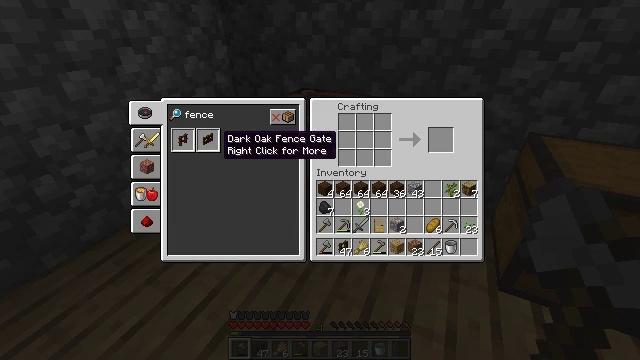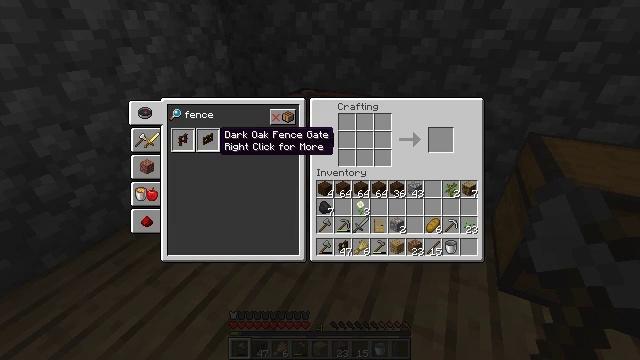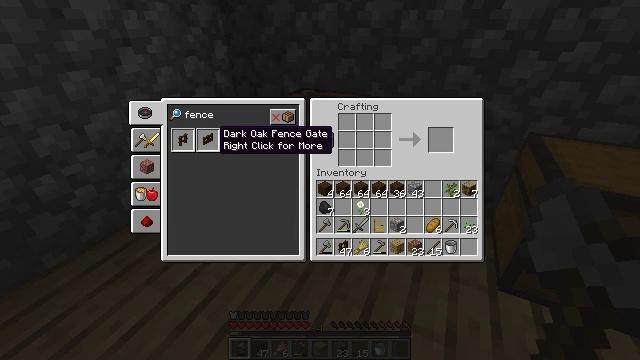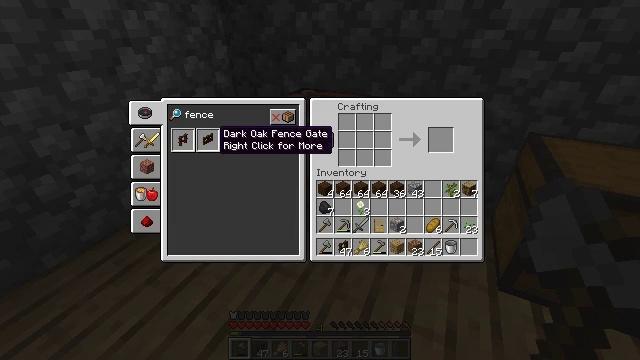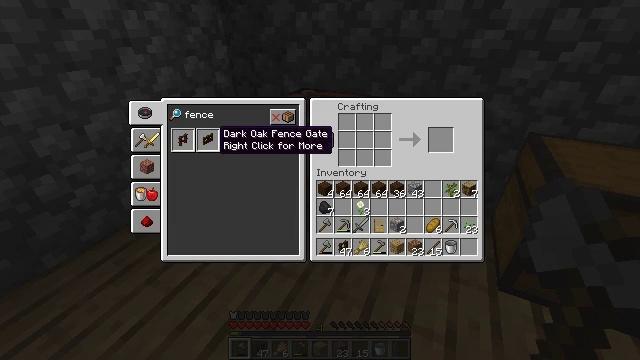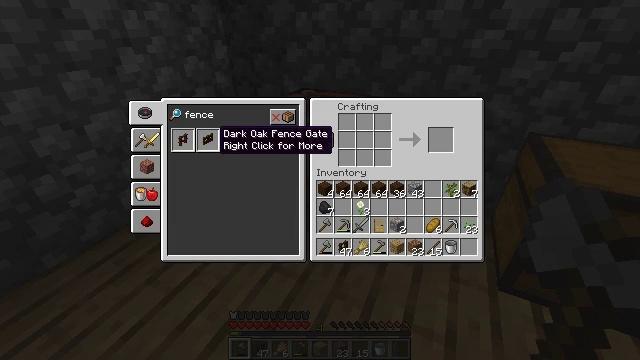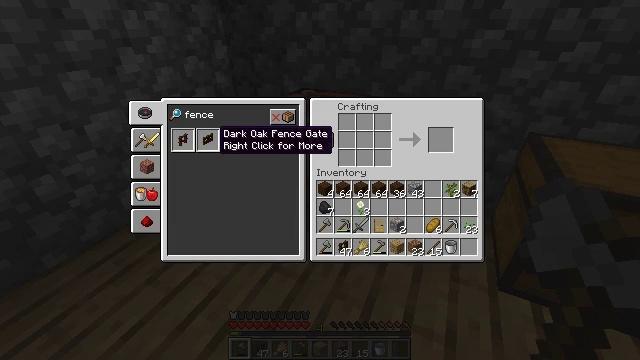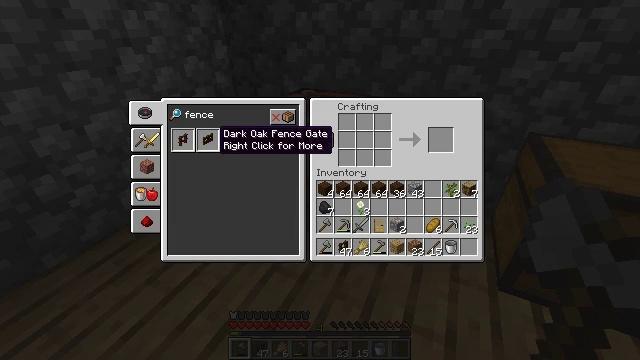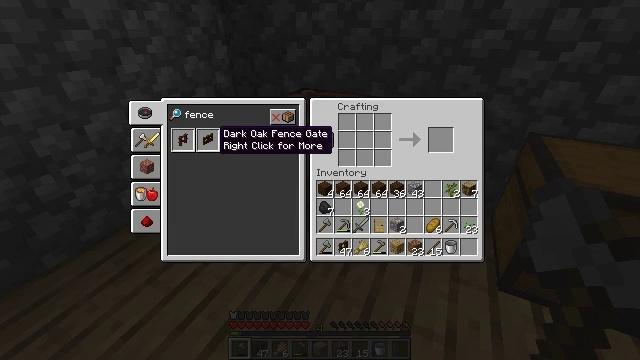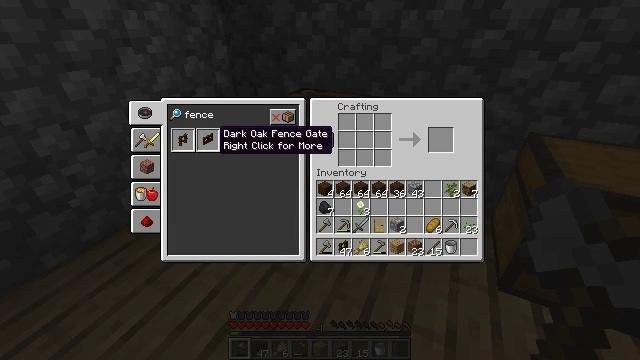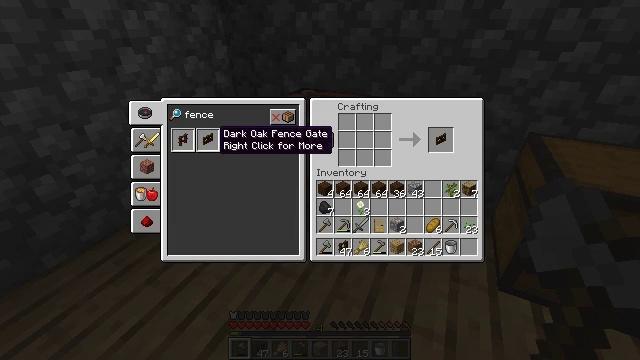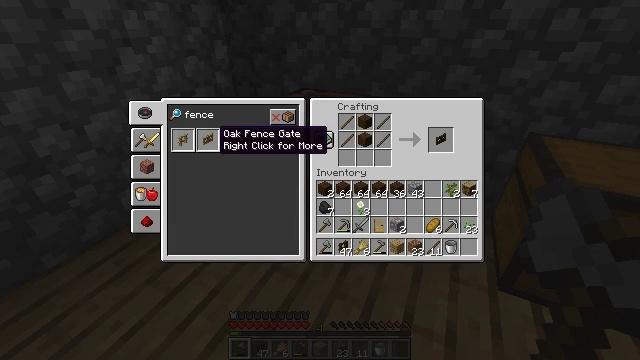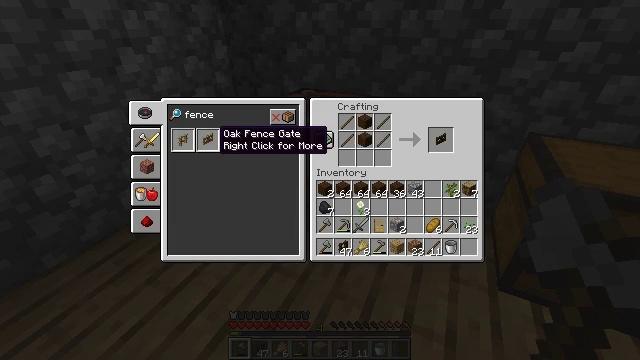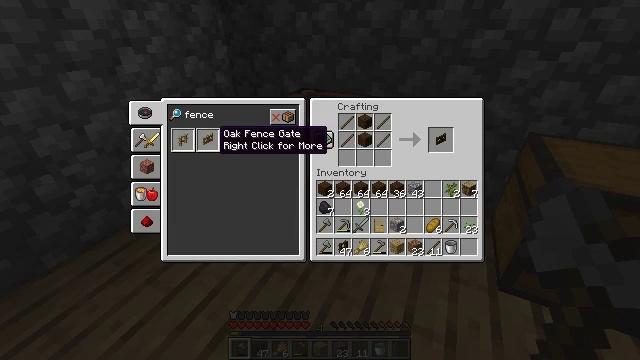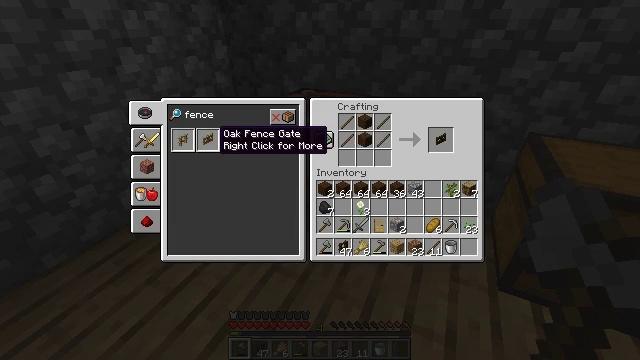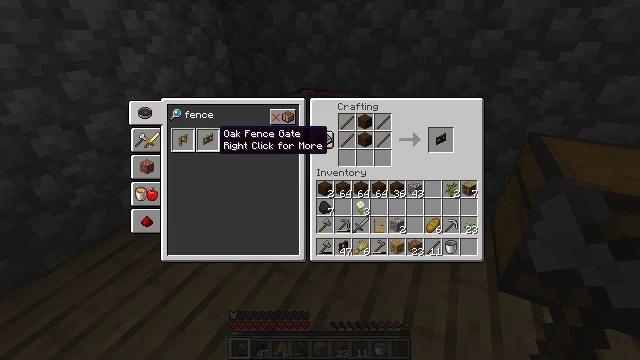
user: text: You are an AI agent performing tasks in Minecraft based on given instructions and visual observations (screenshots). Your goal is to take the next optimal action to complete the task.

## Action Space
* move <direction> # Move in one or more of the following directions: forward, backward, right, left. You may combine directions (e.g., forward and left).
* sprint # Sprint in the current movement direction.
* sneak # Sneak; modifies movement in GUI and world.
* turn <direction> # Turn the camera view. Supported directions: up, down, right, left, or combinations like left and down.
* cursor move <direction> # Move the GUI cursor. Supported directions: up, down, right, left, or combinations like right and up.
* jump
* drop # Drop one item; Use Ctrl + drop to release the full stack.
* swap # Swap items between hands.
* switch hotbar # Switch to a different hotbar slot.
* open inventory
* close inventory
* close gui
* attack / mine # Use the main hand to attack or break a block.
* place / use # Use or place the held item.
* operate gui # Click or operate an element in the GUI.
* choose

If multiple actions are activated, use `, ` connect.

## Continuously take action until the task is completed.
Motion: motion action
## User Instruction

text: Craft a dark oak fence gate.
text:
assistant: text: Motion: no_op
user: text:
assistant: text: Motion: no_op
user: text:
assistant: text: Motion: no_op
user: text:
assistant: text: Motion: no_op
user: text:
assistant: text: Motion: operate gui
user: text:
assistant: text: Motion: operate gui
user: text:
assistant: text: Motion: no_op
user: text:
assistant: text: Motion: no_op
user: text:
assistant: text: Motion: no_op
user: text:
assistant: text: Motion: operate gui
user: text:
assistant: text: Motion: operate gui
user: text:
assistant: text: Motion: no_op
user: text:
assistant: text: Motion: no_op
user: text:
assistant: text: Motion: no_op
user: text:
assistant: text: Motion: operate gui
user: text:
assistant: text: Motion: operate gui
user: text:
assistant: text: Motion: no_op
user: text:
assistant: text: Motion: no_op
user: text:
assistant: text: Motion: no_op
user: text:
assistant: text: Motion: cursor move right
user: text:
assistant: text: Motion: cursor move right
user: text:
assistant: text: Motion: cursor move right
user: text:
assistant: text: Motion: cursor move right
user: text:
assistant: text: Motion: cursor move right
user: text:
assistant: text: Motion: cursor move right
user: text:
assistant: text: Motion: no_op
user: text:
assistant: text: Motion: no_op
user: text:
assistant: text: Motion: no_op
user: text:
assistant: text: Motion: no_op
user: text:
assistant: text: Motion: no_op